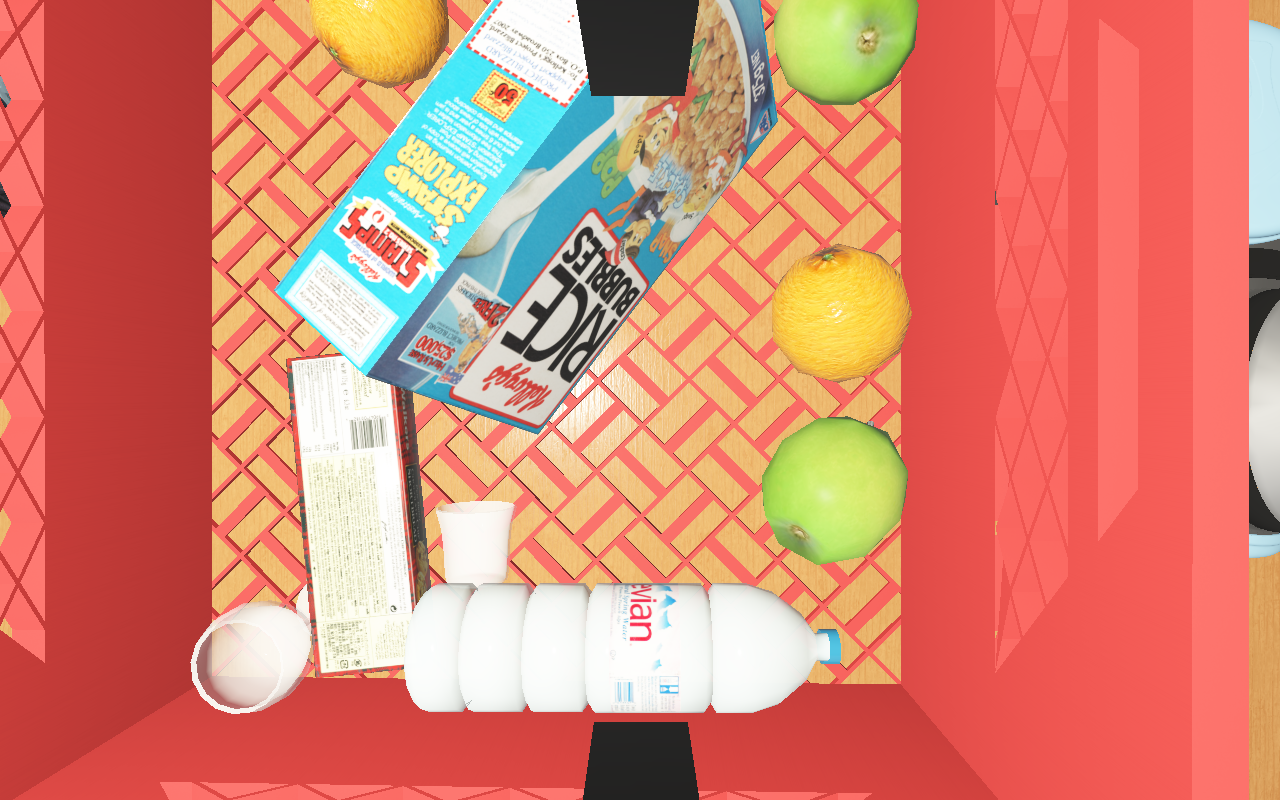
Objects in the scene:
apple
orange
cereal box
cereal box